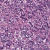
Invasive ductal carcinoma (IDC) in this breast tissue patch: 1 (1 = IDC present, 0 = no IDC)